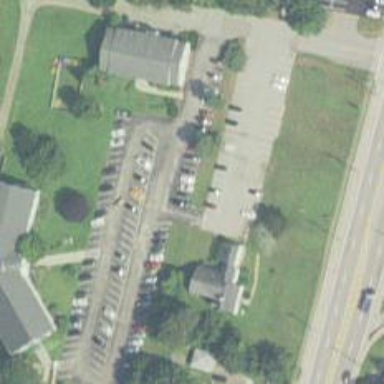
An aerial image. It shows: Kindergarten.